Field crop: maize
Growth stage: 1
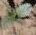
Species: datura